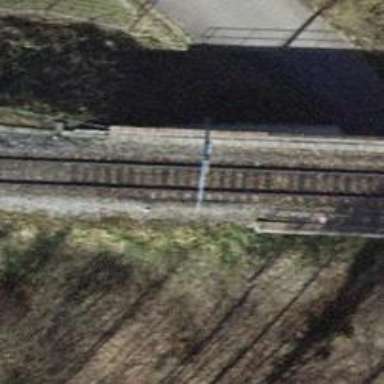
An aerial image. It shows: Single-track railway with electrified contact lines.